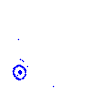
Particle: proton